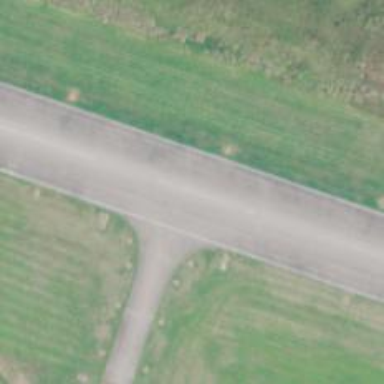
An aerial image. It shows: Asphalt runway at the airport.